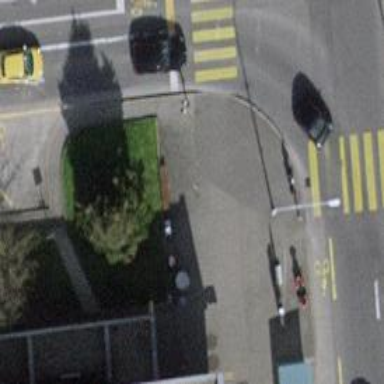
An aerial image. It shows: Asphalt footway with marked crossing equipped with traffic signals.